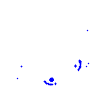
Particle: pion